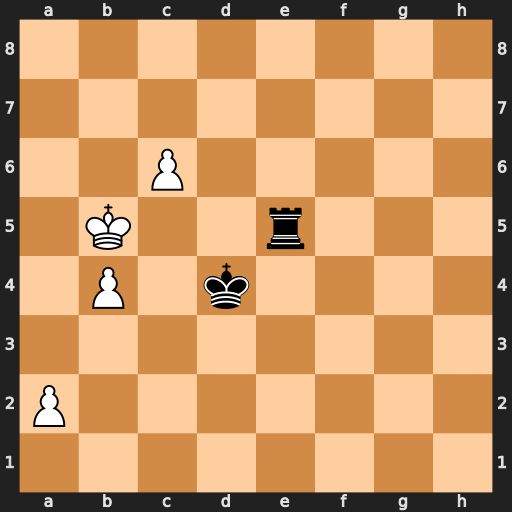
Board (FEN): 8/8/2P5/1K2r3/1P1k4/8/P7/8
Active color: w
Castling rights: -
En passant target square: -
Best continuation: Kb6 Kc4 c7 Kxb4 a3+ Ka4 c8=Q